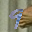
Label: 9